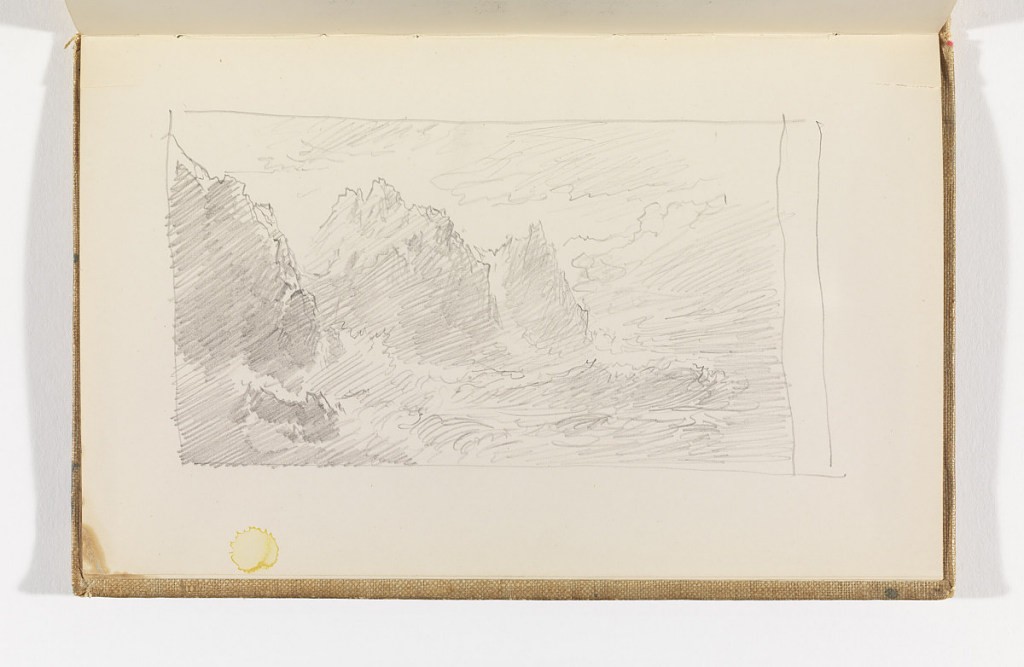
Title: High Cliffs Overlooking Beach
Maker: William Trost Richards, American, 1833–1905
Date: after 1878
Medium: Graphite on cream wove paper
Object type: Sketchbook folio
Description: The cliffs at left with rough shapes at bases that could be breaking waves.